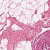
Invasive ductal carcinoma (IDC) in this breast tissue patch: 0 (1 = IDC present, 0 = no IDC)